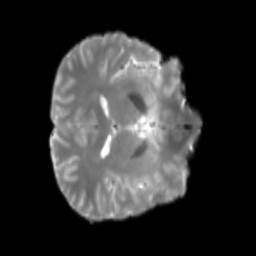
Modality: T2w
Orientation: axial
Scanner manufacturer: siemens
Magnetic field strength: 3 T
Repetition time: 4 s
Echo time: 0.0594 s